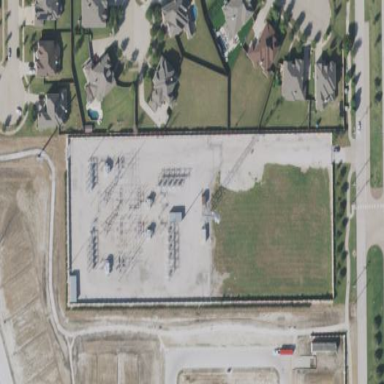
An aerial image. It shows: Outdoor distribution substation.